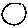
Label: circle